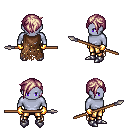
a pixel art fantasy rpg character, male body template, dark elf, purple skin, brown tattered cape, gold greaves, white blonde pixie cut hairstyle, gold gloves, metal boots, spear, four views (front, back, left, right), 2x2 character sprite sheet, small pixel art, hard edges, no anti-aliasing